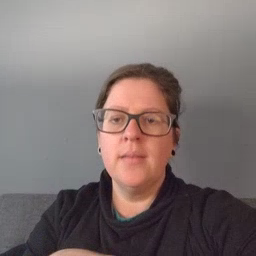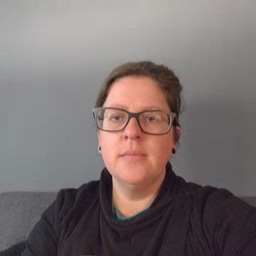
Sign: quiet